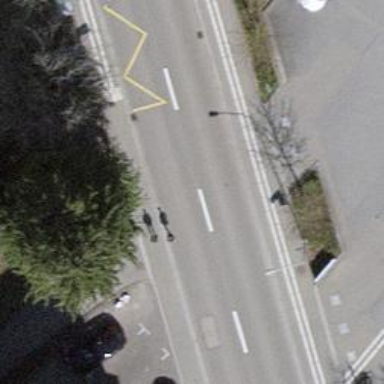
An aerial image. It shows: Rising bollard serving as barrier.